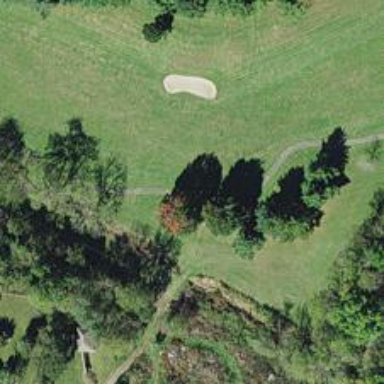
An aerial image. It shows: Path for both road and golf.